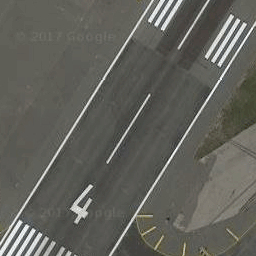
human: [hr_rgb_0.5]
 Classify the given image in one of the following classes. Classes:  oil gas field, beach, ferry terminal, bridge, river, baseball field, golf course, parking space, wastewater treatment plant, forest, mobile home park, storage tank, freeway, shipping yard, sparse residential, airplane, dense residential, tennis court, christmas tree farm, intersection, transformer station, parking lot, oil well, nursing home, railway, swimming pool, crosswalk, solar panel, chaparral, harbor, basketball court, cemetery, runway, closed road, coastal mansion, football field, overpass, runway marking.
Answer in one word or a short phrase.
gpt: runway